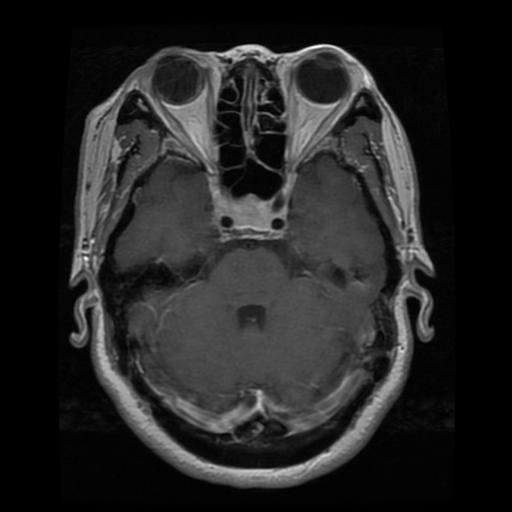
Label: pituitary